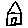
Label: house